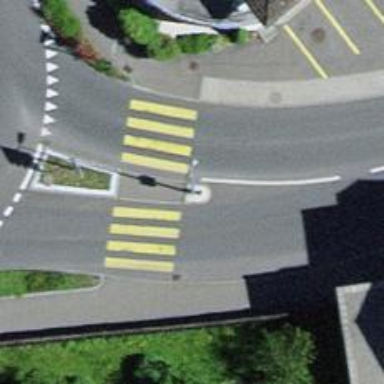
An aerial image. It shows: Zebra crossing on the road.